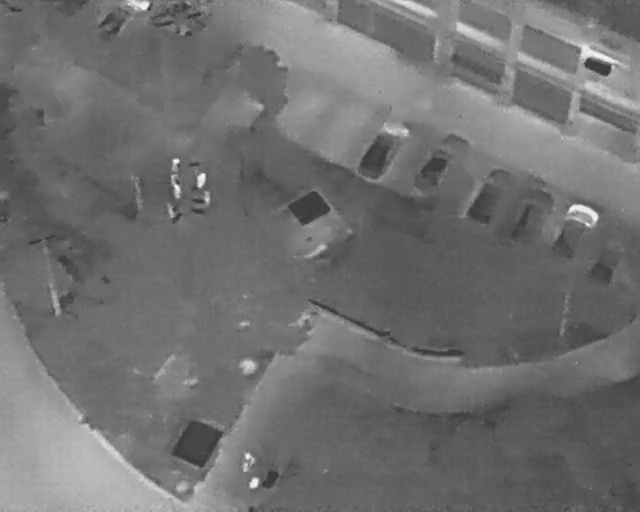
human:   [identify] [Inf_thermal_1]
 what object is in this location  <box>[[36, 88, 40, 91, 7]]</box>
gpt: <ref>1 medium person at the bottom</ref>